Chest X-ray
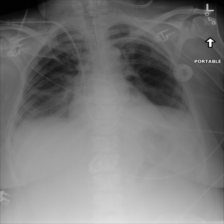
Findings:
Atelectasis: negative
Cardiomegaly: negative
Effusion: negative
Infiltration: negative
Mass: negative
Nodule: negative
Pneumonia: negative
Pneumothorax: negative
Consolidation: negative
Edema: negative
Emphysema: negative
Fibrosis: negative
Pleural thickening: negative
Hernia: negative